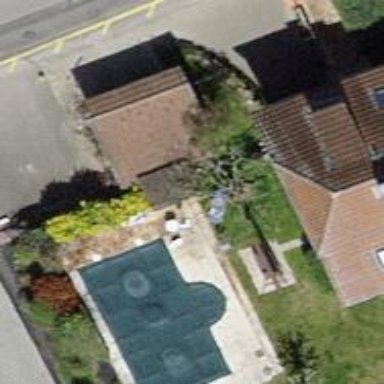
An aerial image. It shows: Swimming pool located in leisure land.